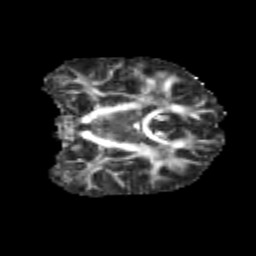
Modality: FA
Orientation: coronal
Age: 10
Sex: male
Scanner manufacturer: siemens
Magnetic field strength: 3 T
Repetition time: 3.8 s
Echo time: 0.07 s